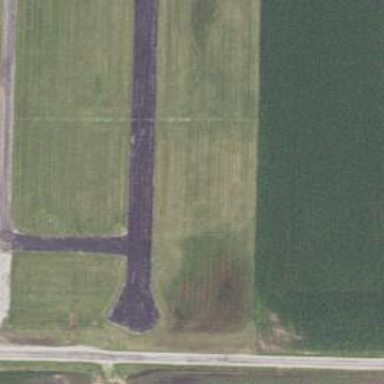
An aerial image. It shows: Runway surface made of asphalt at airport.